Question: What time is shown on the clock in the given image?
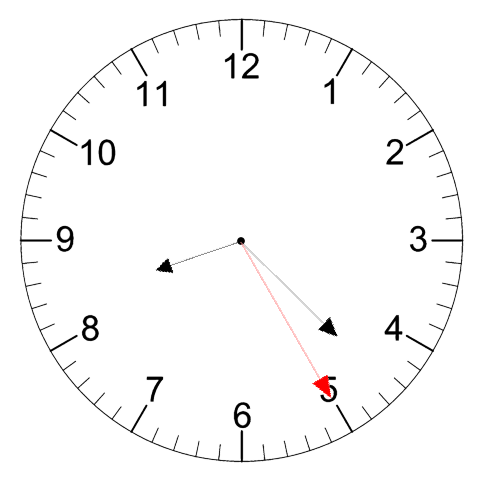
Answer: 08:22:25